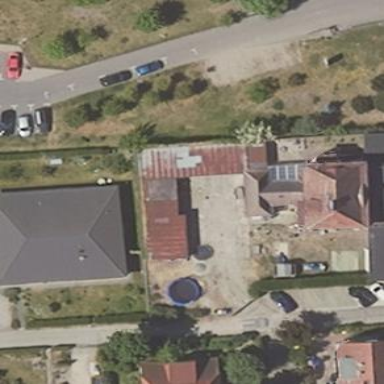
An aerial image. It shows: Shed building.